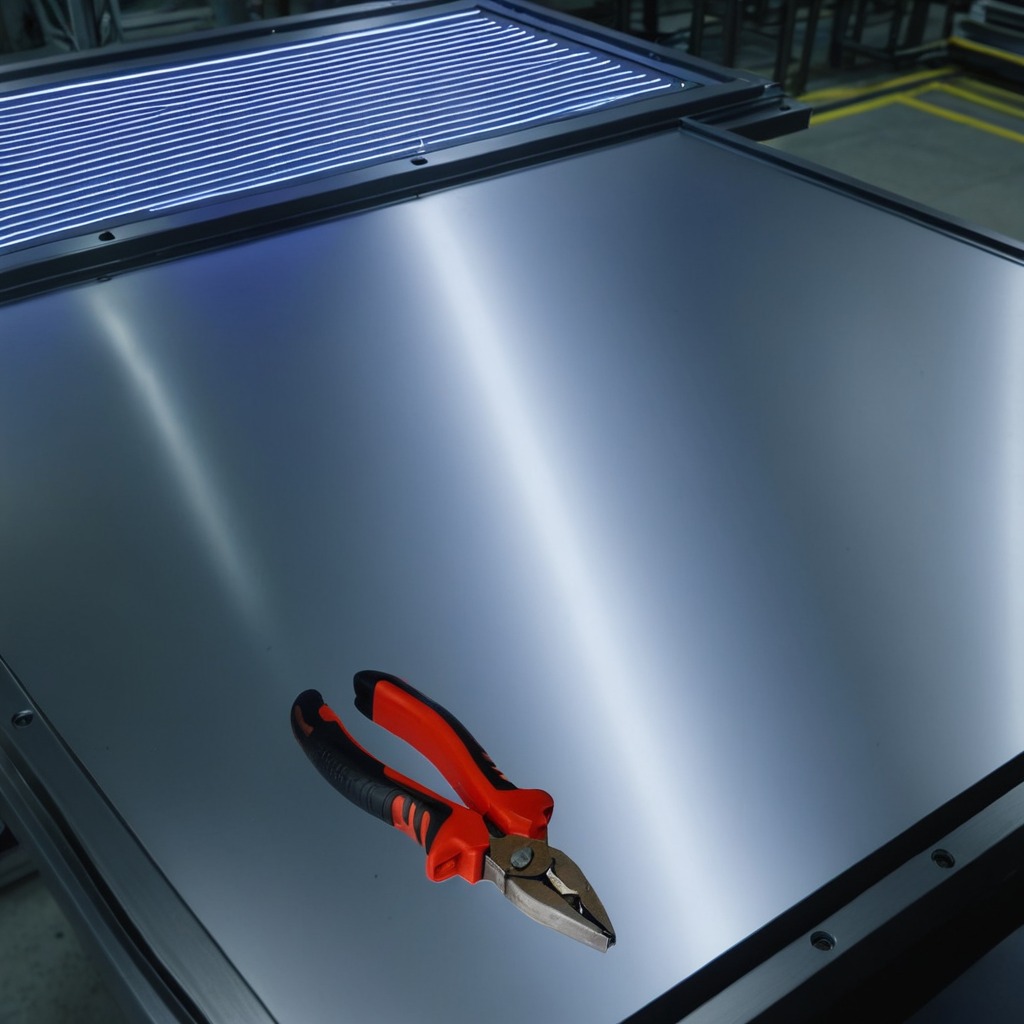
A plier is lying on the metal table.